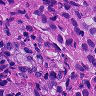
Metastatic tissue present: yes